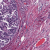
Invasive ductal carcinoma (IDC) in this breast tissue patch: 1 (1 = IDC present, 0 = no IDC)